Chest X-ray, AP view. Patient: 37 years old, sex F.
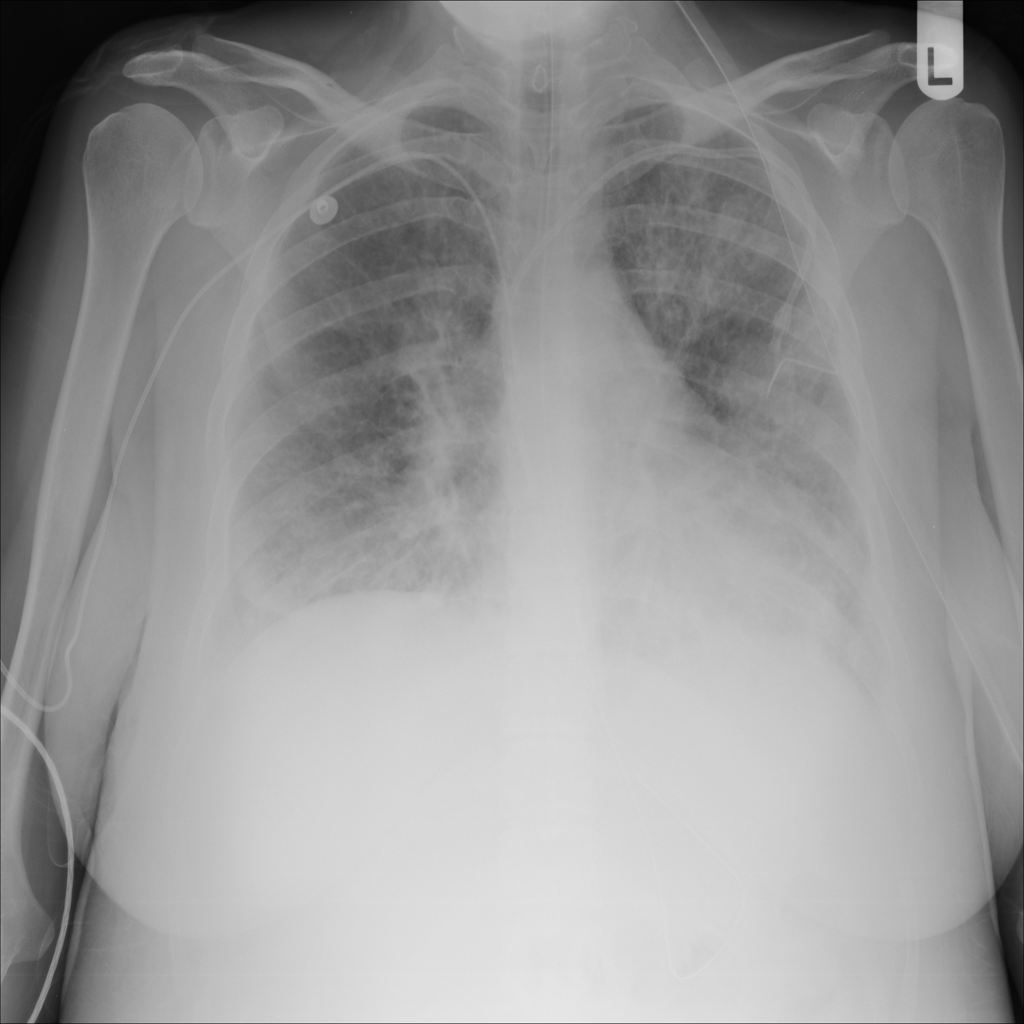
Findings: Infiltration